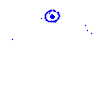
Particle: pion